高一 · 代数
已知函数 $f(x)=\log _{a} \frac{x-5}{x+5}(a>0$ 且 $a \neq 1)$.

（2）设 $g(x)=\log _{a}(x-3)$, 若方程 $f(x)-1=g(x)$ 有实根, 求 $a$ 的取值范围.
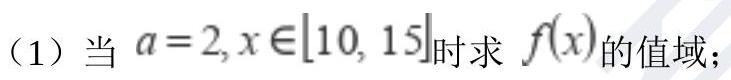
答案: (1) 解: $\because \frac{x-5}{x+5}=1-\frac{10}{x+5}, x \in[10,15]$,

$\therefore \frac{x-5}{x+5} \in\left[\frac{1}{3}, \frac{1}{2}\right]$,

$\because$ 函数 $y=\log _{2}^{t}$ 是单调增函数

$\therefore f(x) \in\left[-\log _{2} 3,-1\right]$,

所以函数 $f(x)$ 的值域为 $\left[-\log _{2}^{3}-1\right]$ 。

（2）解: 函数 $y=f(x)$ 的定义域为 $(-\infty,-5) \cup(5,+\infty)$,

函数 $y=g(x)$ 的定义域为 $(3,+\infty)$,

因为方程 $f(x)-1=g(x)$ 有实根,

所以 $\log _{a} \frac{x-5}{x+5}-1=\log _{a}(x-3)$ 在 $(5,+\infty)$ 有实根,
即 $\log _{a} \frac{x-5}{(x+5) a}=\log _{a}(x-3)$ 在 $(5,+\infty)$ 有实根,

化简整理得, 方程 $x^{2}+\left(2-\frac{1}{a}\right) x-15+\frac{5}{a}=0$ 在 $(5,+\infty)$ 上有解,

设 $h(x)=x^{2}+\left(2-\frac{1}{a}\right) x-15+\frac{5}{a}$,

对称轴 $x=-1+\frac{1}{2 a}$.

(1) $-1+\frac{1}{2 a} \leq 5_{\text {即 }} a \geq \frac{1}{12}$ 且 $a \neq 1$,

因为 $h(5)>0$ 且 $y=h(x)$ 在 $(5,+\infty)$ 为增函数,

所以方程 $h(x)=0$ 在 $(5,+\infty)$ 无解。

(2) $-1+\frac{1}{2 a}>5$, 即 $0<a<\frac{1}{12}$,

则 $\Delta \geq 0$, 解得 $0<a \leq \frac{3-\sqrt{5}}{16}$,

综上 $: 0<a \leq \frac{3-\sqrt{5}}{16}$.
解析: （1）根据复合函数的单调性, 结合函数的定义域, 即可求出函数的值域;

（2）对 $\mathrm{a}$ 的取值分类讨论, 根据方程有实根, 即可求出 $\mathrm{a}$ 的取值范围.